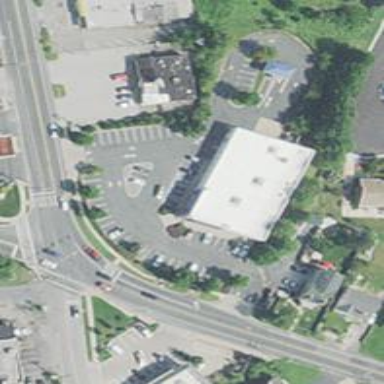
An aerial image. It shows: Pharmacy providing healthcare services.